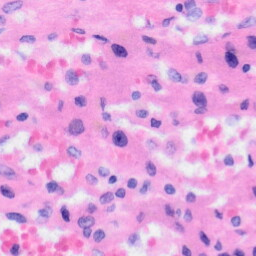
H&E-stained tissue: Liver